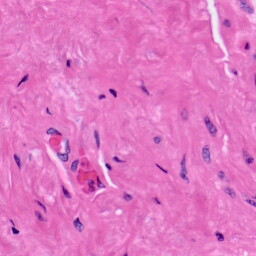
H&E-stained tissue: Prostate